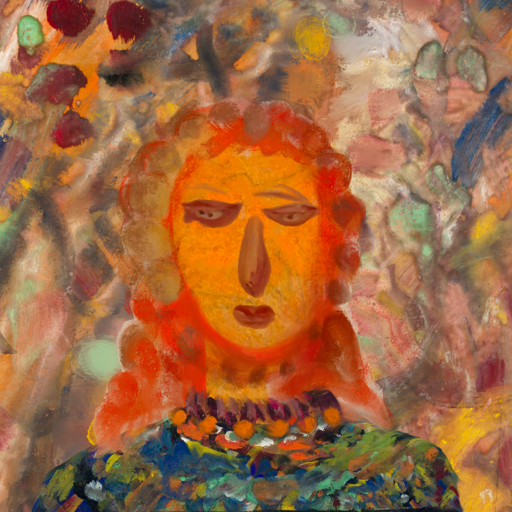
Background: Mother_And_Son_Mother, Head And Neck Front: Sisters, Face Front: Pious_Lady, Bust: An_Impression, Hair Front: Rupkatha, Head Accessory: Blank, Second Necklace: Blank, Necklace: Doll, Baby: Blank